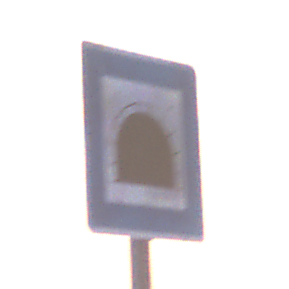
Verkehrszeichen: Tunnel
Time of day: SunriseSunset
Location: Outdoor (Urban)
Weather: Clear
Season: NotSpecified
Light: Natural